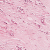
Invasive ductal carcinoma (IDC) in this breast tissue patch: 1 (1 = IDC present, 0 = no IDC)